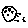
Label: moon